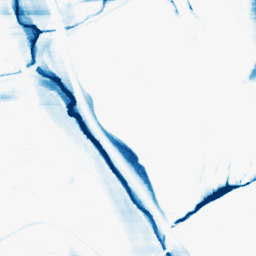
Category: morphological
Decomposition family: morphological_rect
Decomposition parameters: operation: closing
width: 50
height: 5
Upsampling method: sinc_hamming
Upsampling parameters: scale: 2
kernel_size: 4
Upsampling scale: 2